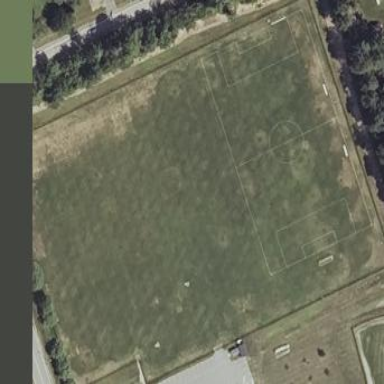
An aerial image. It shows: Multi-sport pitch with grass surface.